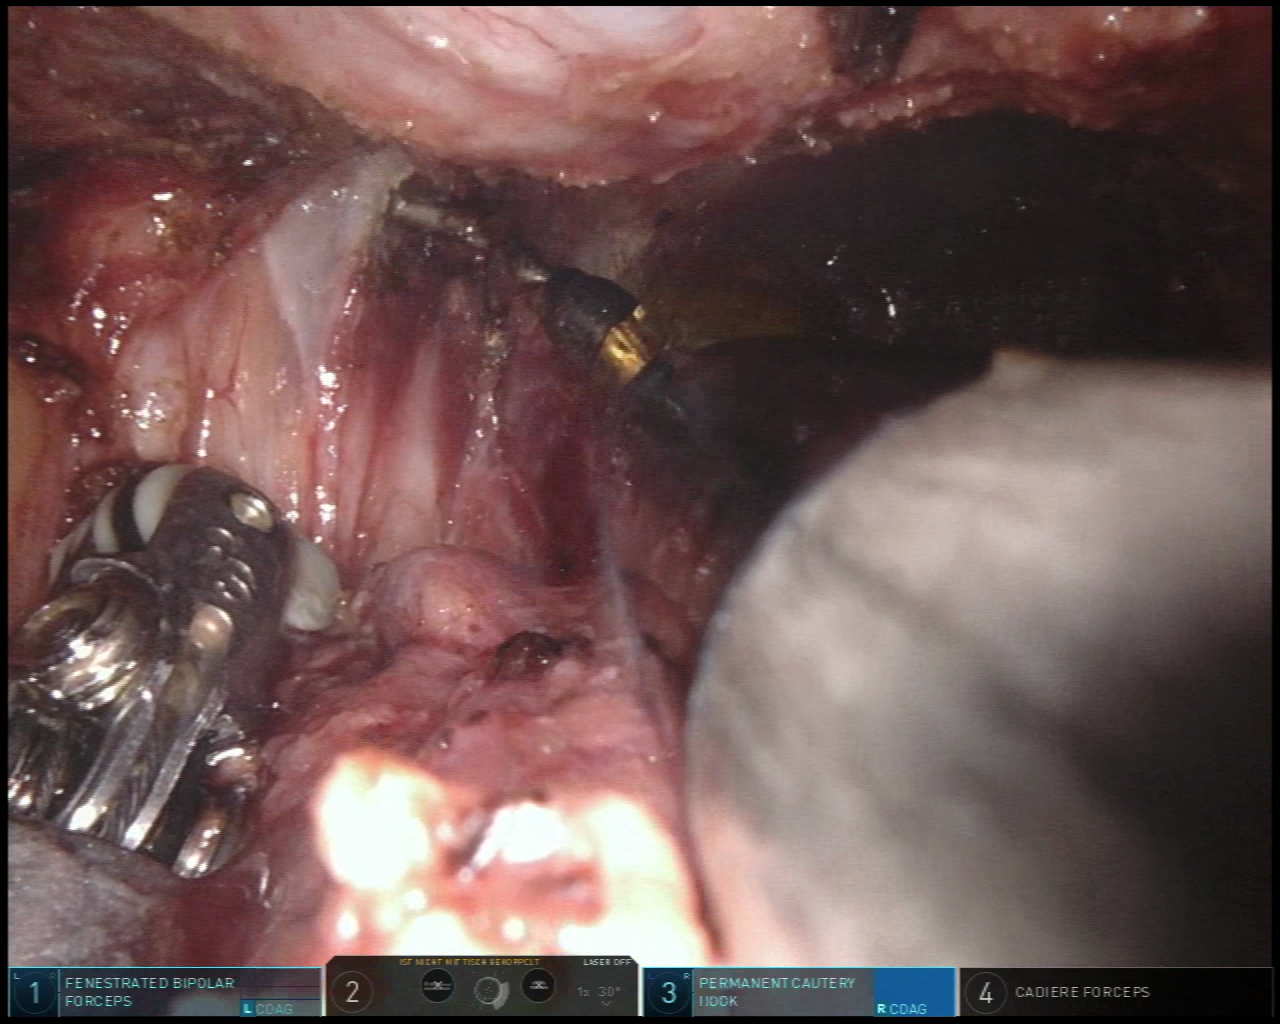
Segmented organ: vesicular_glands
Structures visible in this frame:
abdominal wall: no
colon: no
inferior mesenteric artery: no
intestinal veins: no
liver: no
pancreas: no
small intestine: no
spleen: no
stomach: no
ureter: no
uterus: no
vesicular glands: yes